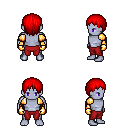
a pixel art fantasy rpg character, male body template, dark elf, purple skin, gold arm armor, red pants, red plain hairstyle, gold gloves, four views (front, back, left, right), 2x2 character sprite sheet, small pixel art, hard edges, no anti-aliasing